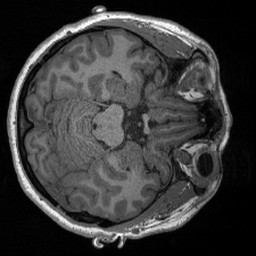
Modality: T1w
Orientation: axial
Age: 32
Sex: female